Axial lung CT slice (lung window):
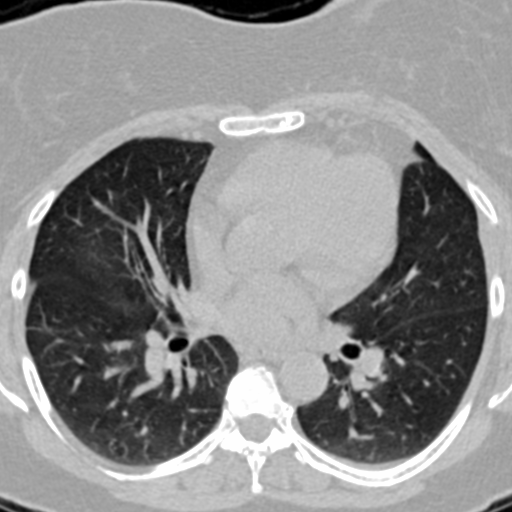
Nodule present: no